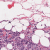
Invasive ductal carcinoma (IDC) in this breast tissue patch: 1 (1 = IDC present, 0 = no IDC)